Question: I am trying to build reports for sport team. The results are stored in a SQL-Database like this:

For the reports I need the columns Home2-Away4 to be filled with the corresponding results.
Which means:
Imagine: ID=10 and Home(no.) (Team#) = 1 --> = result game before which is ID=3 and the team played away and the result was 0 (=home1). This is what I already have done, but = result games ago, as =result games ago and so on.
And here is how I have done this:
'''
SELECT top 1 [result_home] from (SELECT Top 2 [result_home] FROM
(SELECT top 2 [result_home] from [Table]
where [ID] < 10 and ( [Home(no.)]=1 or [Away(No.)]=1 ) order by [ID] desc ) top2 )top1
'''
(Microsoft SQL Server Express 2012 btw.)
I have written a small Java code which decides if to pick from result_home or result_away.
The basic question is: How is it possible to query for game results two and more gamedays ago?
Thanks in advance.
Kind regards
Stefan
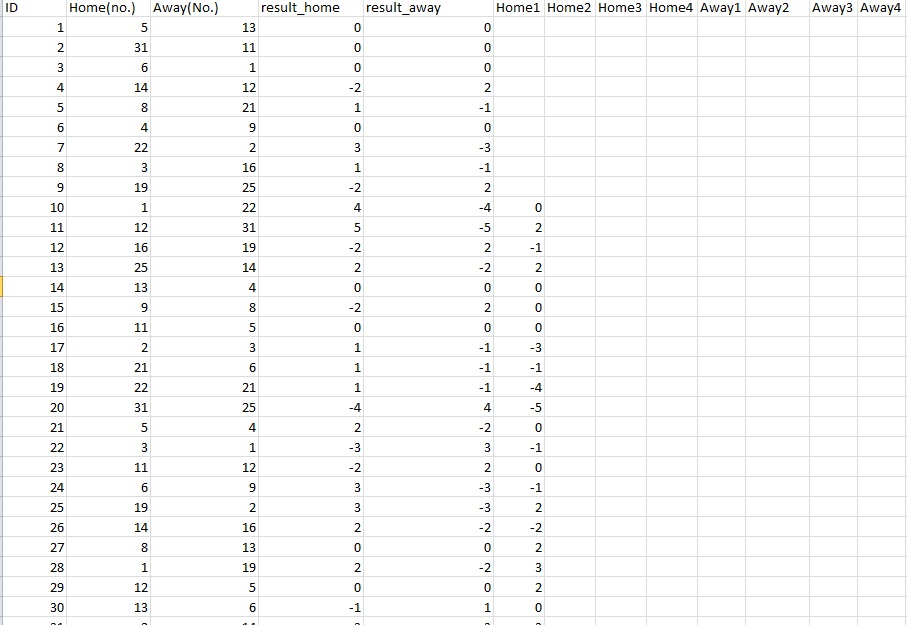
Answer: I think you need the <URL> function. The simplest case would be something like:
'''
[Home1] = LAG(result_Home, 1) OVER(PARTITION BY [Home(no.)] ORDER BY ID),
'''
However, it is not quite as simple as this because you need to reference home or away, so you need to first unpivot your data
'''
SELECT ID,
Type,
TeamID,
Result
FROM T
CROSS APPLY
( VALUES
('Home', [Home(no.)], Result_Home),
('Away', [Away(no.)], Result_Away)
) Upvt (Type, TeamID, Result);
'''
This means you can access each teams result whether it is home or away all in one column (For the lag function).
Then with this unpivoted data you apply the lag to get the previous 4 results (I've used 'ORDER BY ID' but I'd assume there is a date field I am missing?):
'''
SELECT *,
[Result1] = LAG(Result, 1) OVER(PARTITION BY TeamID ORDER BY ID),
[Result2] = LAG(Result, 2) OVER(PARTITION BY TeamID ORDER BY ID),
[Result3] = LAG(Result, 3) OVER(PARTITION BY TeamID ORDER BY ID),
[Result4] = LAG(Result, 4) OVER(PARTITION BY TeamID ORDER BY ID)
FROM (Previous Query)
'''
Then once you have each teams previous 4 results for each match you can join the unpivoted data back together to get the home and away teams on the same row again, giving the full query:
'''
WITH Results AS
( SELECT ID,
Type,
TeamID,
Result
FROM T
CROSS APPLY
( VALUES
('Home', [Home(no.)], Result_Home),
('Away', [Away(no.)], Result_Away)
) Upvt (Type, TeamID, Result)
), Results2 AS
( SELECT *,
[Result1] = LAG(Result, 1) OVER(PARTITION BY TeamID ORDER BY ID),
[Result2] = LAG(Result, 2) OVER(PARTITION BY TeamID ORDER BY ID),
[Result3] = LAG(Result, 3) OVER(PARTITION BY TeamID ORDER BY ID),
[Result4] = LAG(Result, 4) OVER(PARTITION BY TeamID ORDER BY ID)
FROM Results
)
SELECT Home.ID,
[Home(no.)] = Home.TeamID ,
[Away(no.)] = Away.TeamID,
[Result_Home] = Home.Result,
[Result_Away] = Away.Result,
[Home1] = Home.Result1,
[Home2] = Home.Result2,
[Home3] = Home.Result3,
[Home4] = Home.Result4,
[Away1] = Away.Result1,
[Away2] = Away.Result2,
[Away3] = Away.Result3,
[Away4] = Away.Result4
FROM Results2 AS Home
INNER JOIN results2 AS Away
ON Away.ID = Home.ID
AND Away.Type = 'Away'
WHERE Home.Type = 'Home'
ORDER BY ID;
'''
<URL>